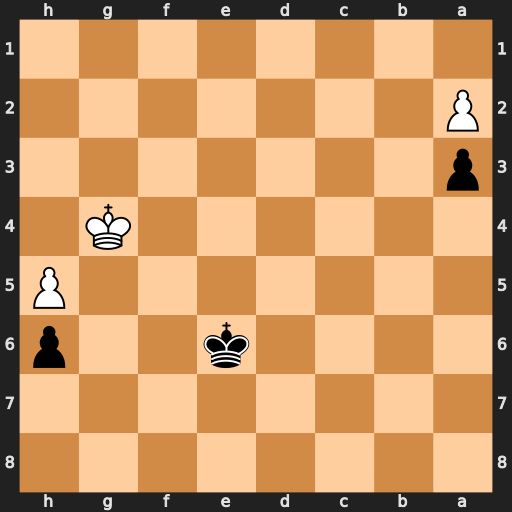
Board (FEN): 8/8/4k2p/7P/6K1/p7/P7/8
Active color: b
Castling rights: -
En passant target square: -
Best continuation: Ke5 Kf3 Kf5